Aerial crown-view tile of a tropical tree (Barro Colorado Island, Panama), acquired 20241014:
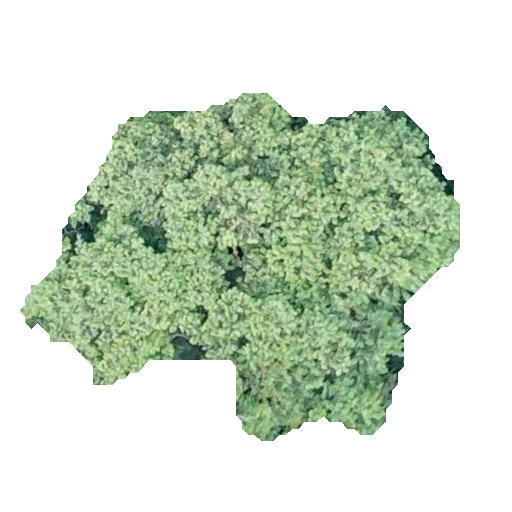
Species: Luehea seemannii
GBIF accepted scientific name: Luehea seemannii
Crown area: 155.706 m²